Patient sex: M
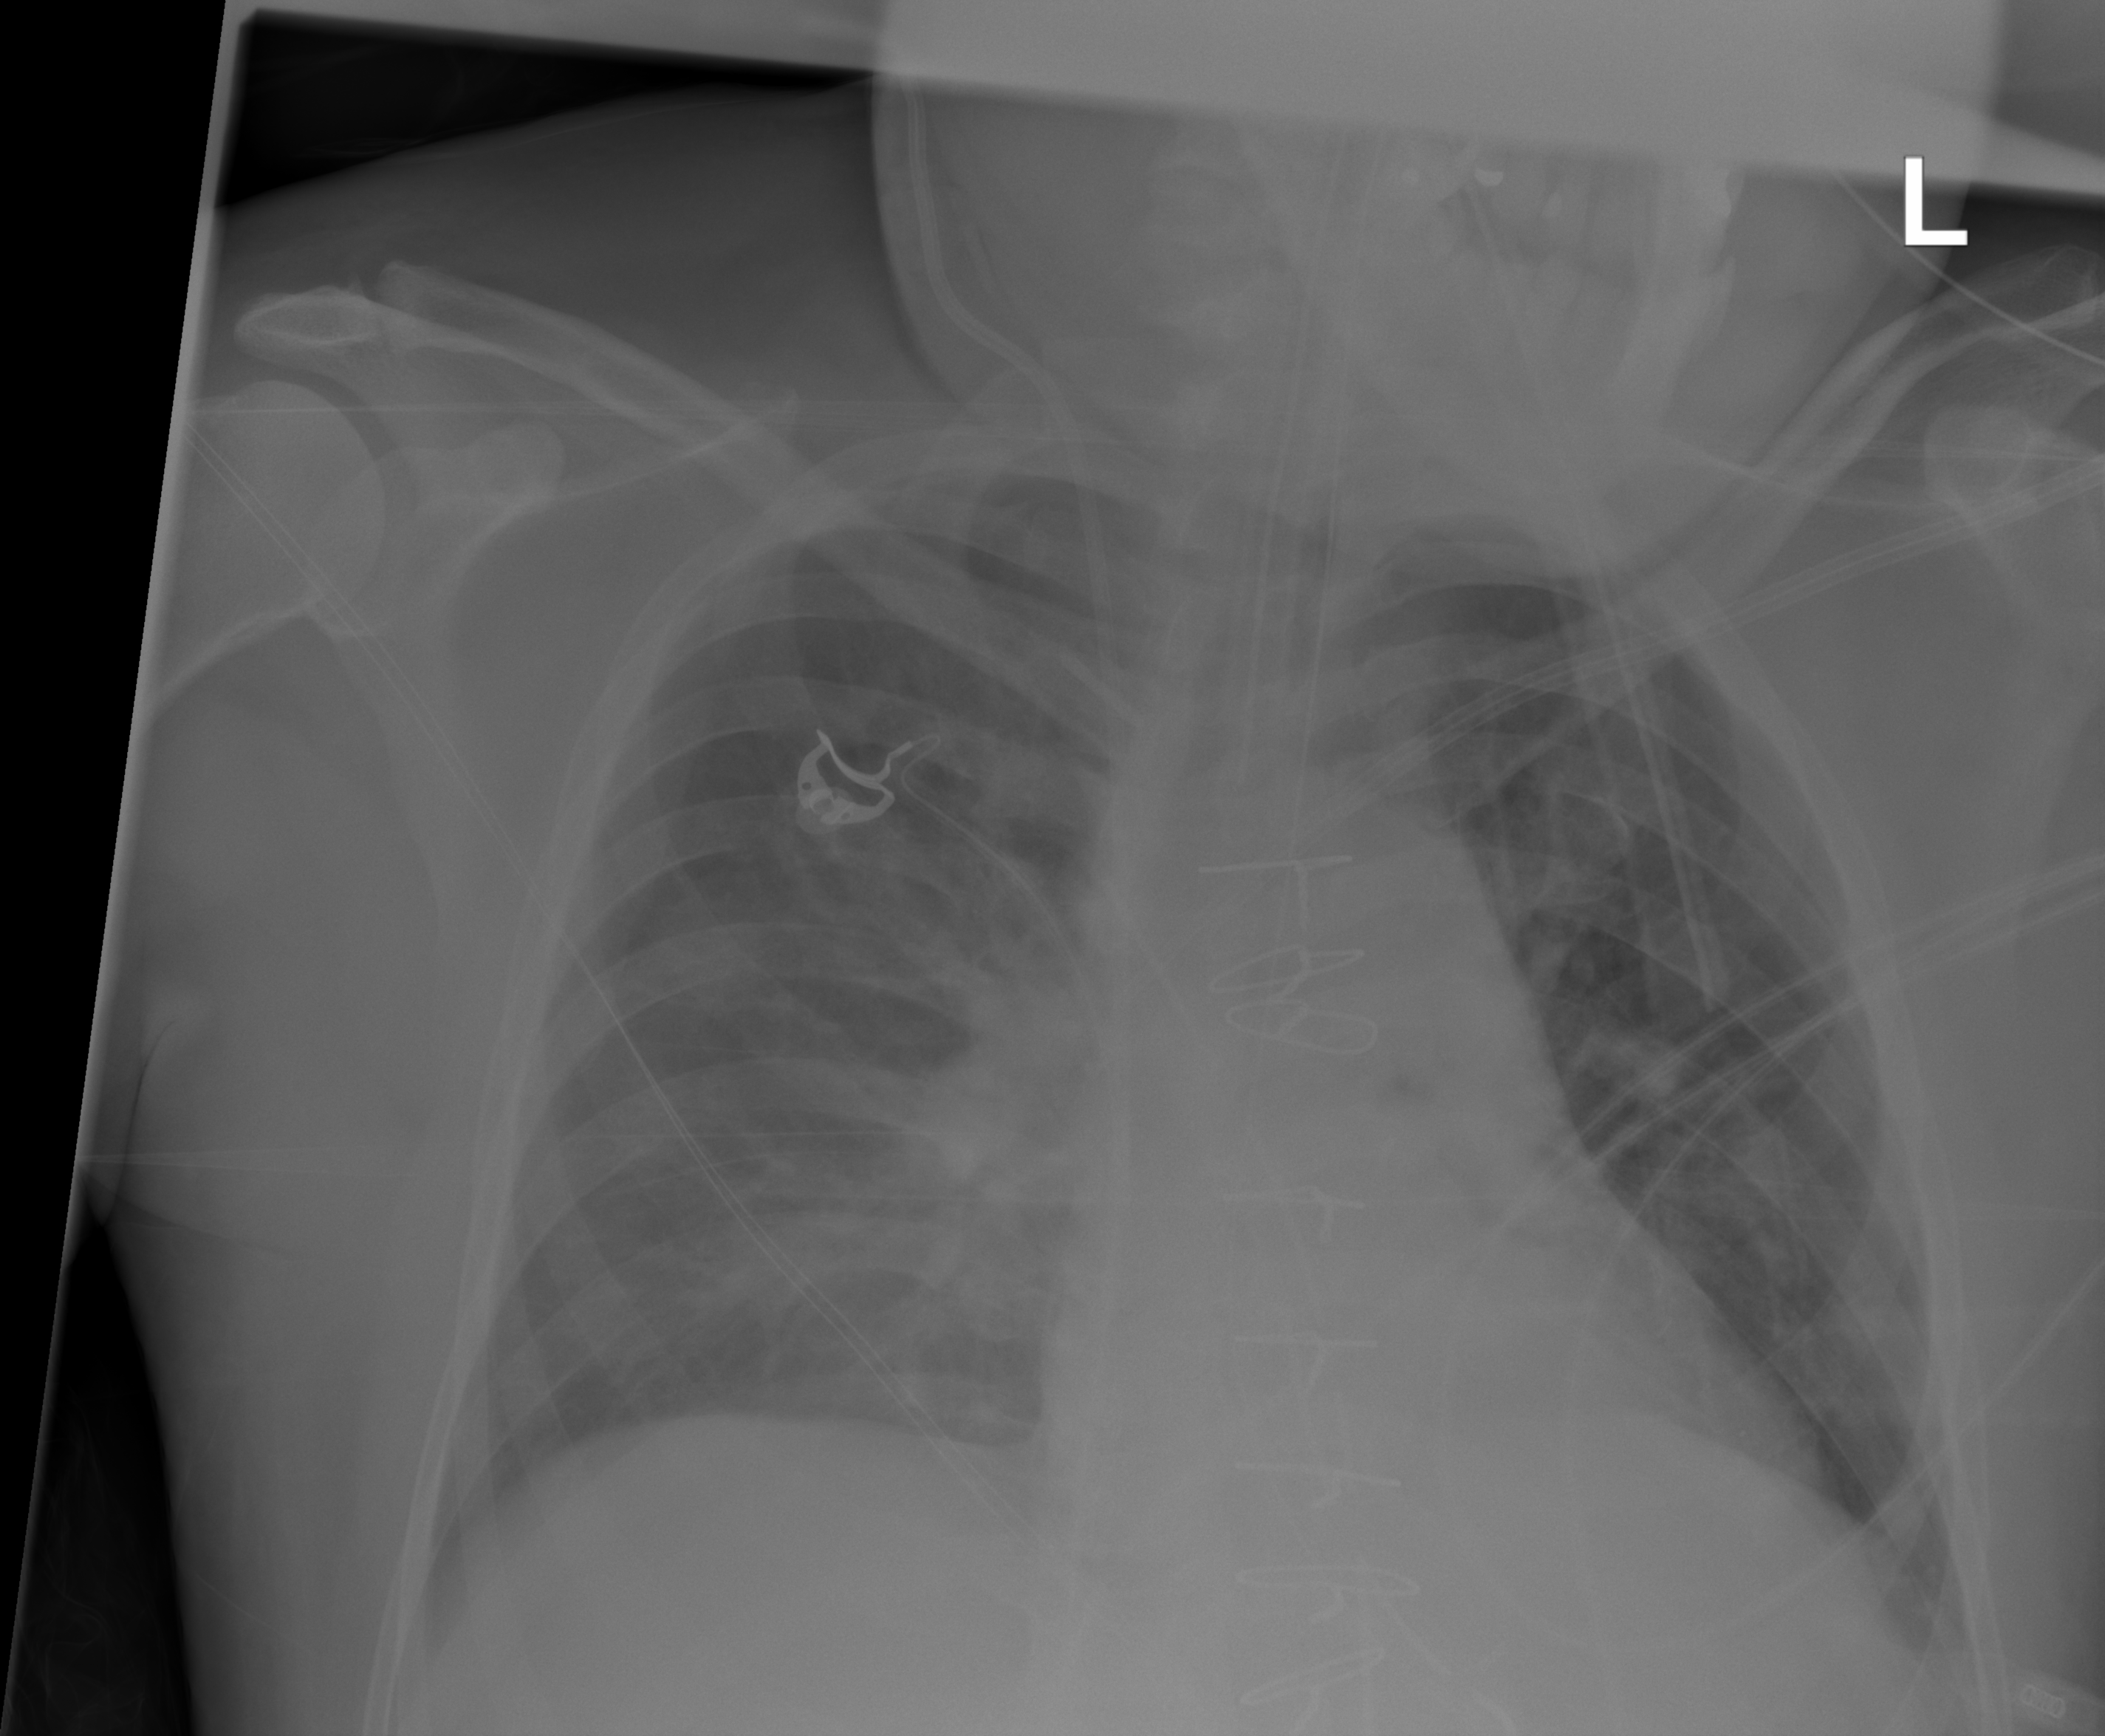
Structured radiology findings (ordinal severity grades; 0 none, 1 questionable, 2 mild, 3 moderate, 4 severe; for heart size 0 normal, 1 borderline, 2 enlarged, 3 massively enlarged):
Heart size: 0
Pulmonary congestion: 0
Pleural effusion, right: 0
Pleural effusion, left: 0
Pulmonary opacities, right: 2
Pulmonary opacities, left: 0
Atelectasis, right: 2
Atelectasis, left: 0